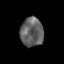
Tissue: prostate
Cell type: T cells
Senescence score: 0.2653
Nuclear area (px): 652
Mean DAPI intensity: 97.617